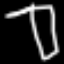
Label: pants